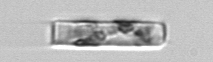
Label: Guinardia_delicatula